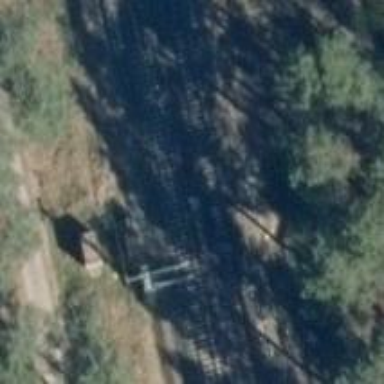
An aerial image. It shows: Railway switch.